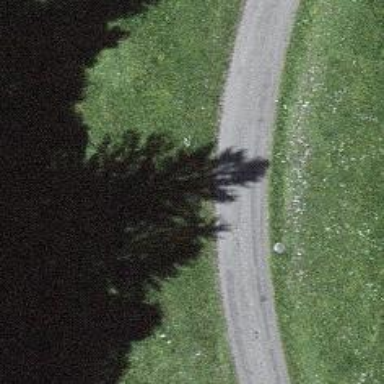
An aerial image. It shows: Unclassified road with asphalt surface.